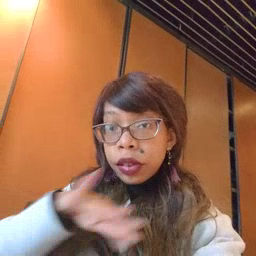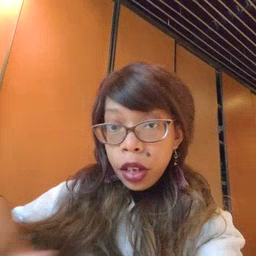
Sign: pool